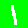
Digit: 1